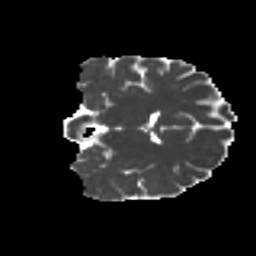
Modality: MD
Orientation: coronal
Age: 22
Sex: female
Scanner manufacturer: ge
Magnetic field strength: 3 T
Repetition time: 7.8 s
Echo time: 0.0607 s